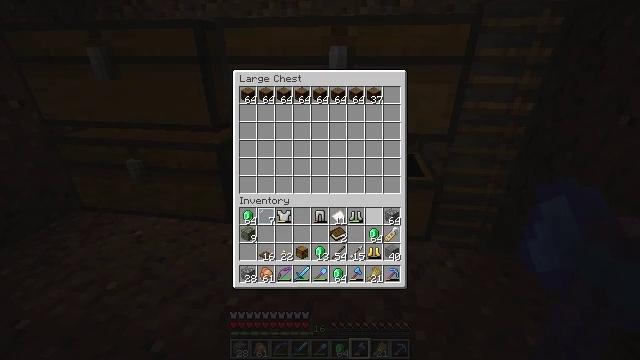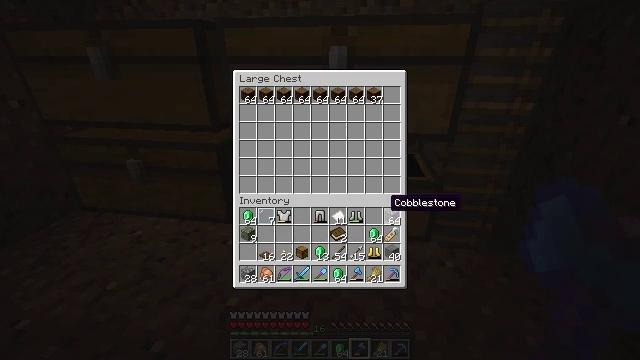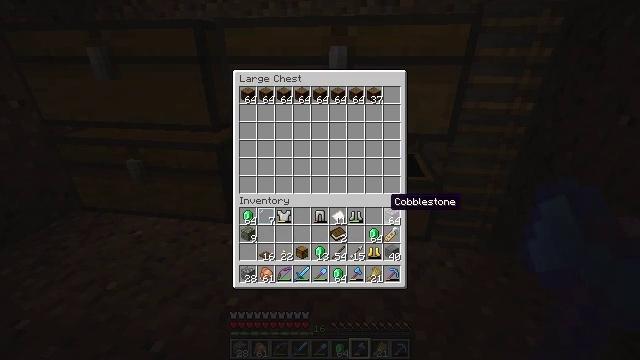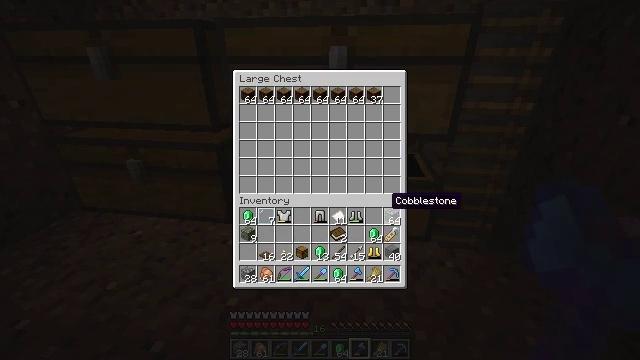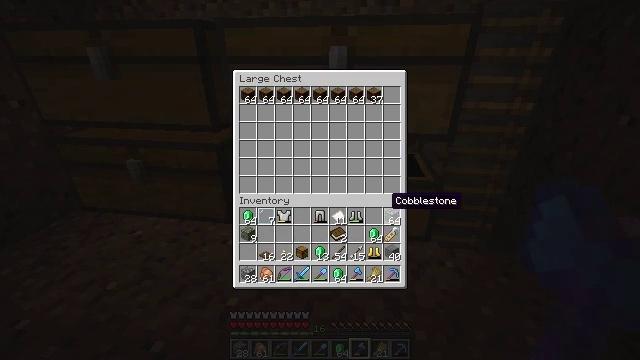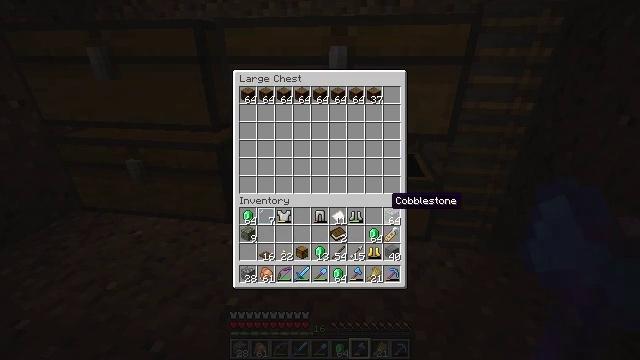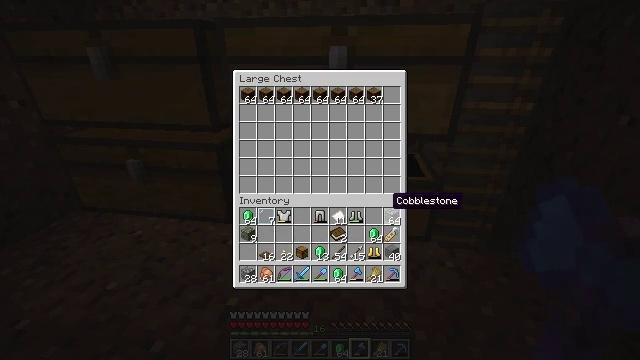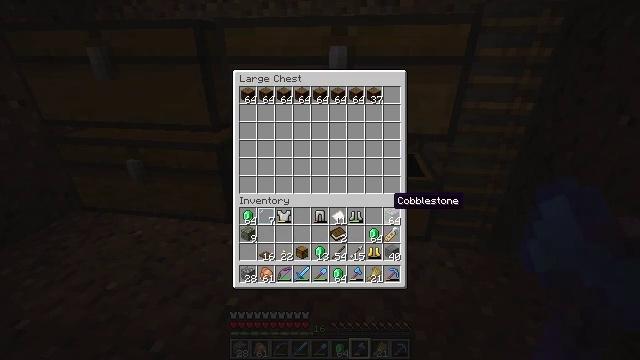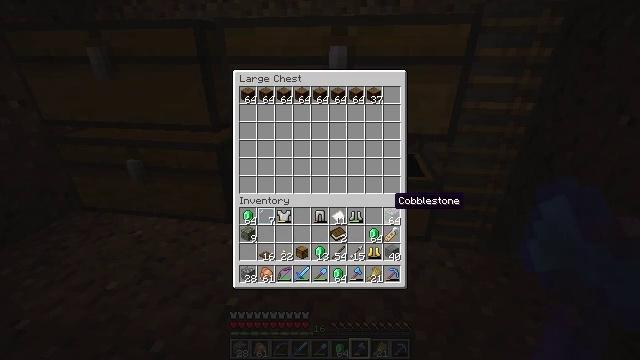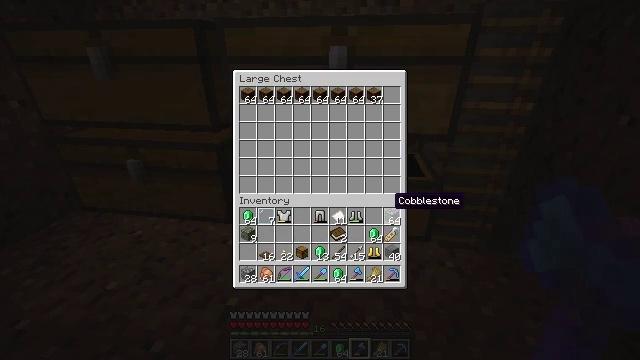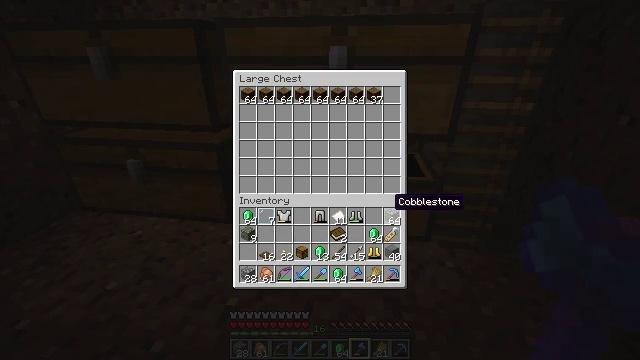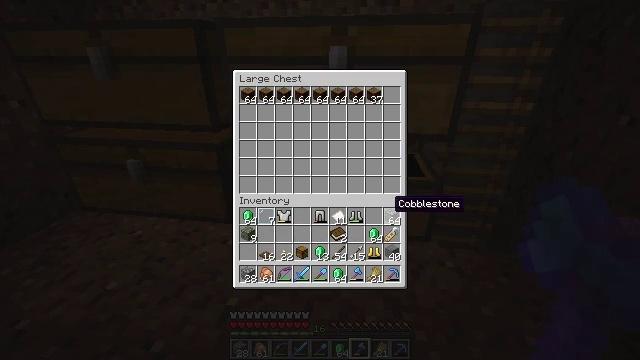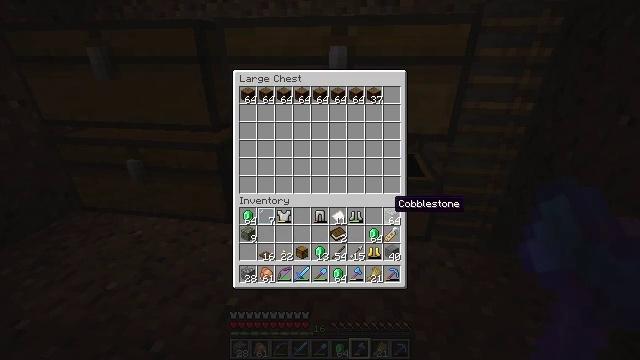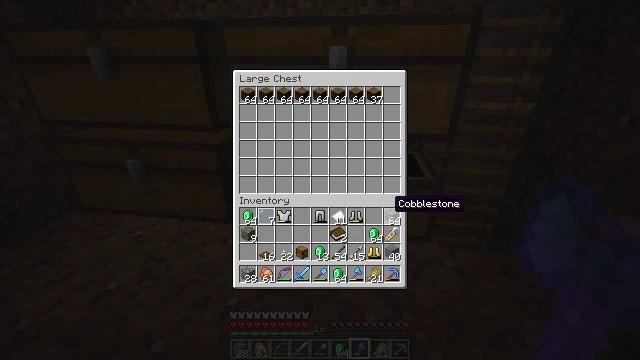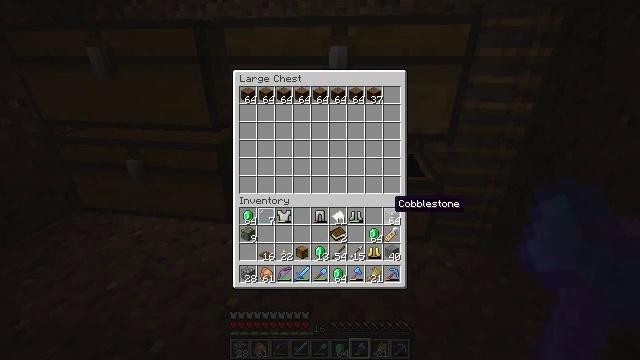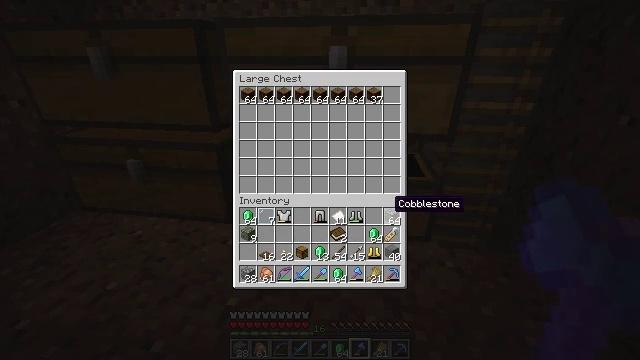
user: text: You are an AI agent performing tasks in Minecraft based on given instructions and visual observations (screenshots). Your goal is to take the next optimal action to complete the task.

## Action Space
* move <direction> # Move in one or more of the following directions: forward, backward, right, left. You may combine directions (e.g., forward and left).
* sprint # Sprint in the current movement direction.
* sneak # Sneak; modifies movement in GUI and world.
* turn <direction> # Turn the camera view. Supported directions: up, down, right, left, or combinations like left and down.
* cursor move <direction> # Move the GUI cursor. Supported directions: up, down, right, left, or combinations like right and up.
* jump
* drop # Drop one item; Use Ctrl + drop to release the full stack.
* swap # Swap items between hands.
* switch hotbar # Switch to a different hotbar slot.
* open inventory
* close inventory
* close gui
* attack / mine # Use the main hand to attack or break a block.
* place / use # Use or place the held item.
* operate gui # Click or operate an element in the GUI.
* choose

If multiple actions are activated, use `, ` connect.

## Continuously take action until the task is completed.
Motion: motion action
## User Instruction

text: Break the cauldron to collect it.
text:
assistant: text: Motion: sneak
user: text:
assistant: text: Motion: sneak
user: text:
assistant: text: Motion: sneak
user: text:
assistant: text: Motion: sneak
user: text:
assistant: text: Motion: sneak
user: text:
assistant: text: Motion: sneak
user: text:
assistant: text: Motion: sneak
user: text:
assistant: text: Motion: sneak
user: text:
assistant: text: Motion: sneak
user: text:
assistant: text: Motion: sneak
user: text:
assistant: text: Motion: sneak
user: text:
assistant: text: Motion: sneak
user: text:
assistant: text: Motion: sneak
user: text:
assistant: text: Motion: sneak
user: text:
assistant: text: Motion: sneak
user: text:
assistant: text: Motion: sneak
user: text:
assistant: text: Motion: sneak
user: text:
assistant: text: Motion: sneak, operate gui
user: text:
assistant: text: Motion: sneak, operate gui
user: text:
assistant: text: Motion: sneak, operate gui
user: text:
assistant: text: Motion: sneak, cursor move left and down
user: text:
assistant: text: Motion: sneak, cursor move left and down
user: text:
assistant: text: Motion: sneak, cursor move left
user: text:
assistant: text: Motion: sneak, cursor move left and down
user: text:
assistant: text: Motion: sneak, cursor move left
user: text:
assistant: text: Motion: sneak, cursor move left
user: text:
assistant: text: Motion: sneak, cursor move left
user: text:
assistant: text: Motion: sneak, cursor move left
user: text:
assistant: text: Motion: sneak
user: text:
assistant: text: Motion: sneak